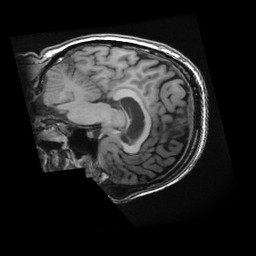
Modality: T1w
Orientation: sagittal
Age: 59
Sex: male
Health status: healthy
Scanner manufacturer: ge
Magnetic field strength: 3 T
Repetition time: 0.008424 s
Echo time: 0.0031 s